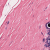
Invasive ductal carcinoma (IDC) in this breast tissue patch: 0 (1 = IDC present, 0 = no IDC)